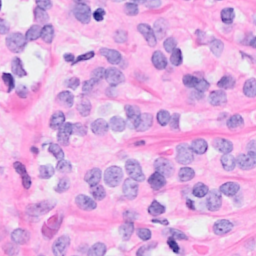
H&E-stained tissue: Breast